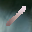
Label: 1